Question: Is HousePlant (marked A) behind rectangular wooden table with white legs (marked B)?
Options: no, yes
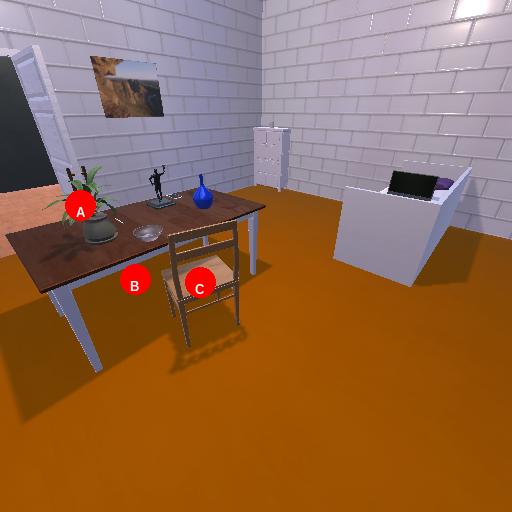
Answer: no